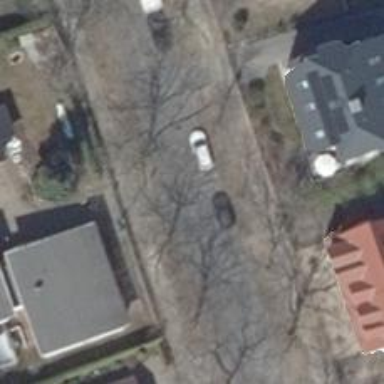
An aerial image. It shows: Residential road with separate sidewalks on both sides.